Interaction volume radius: 5 \u00c5
Interaction volume height: 15 \u00c5
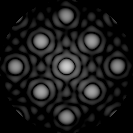
Disorder parameter: 0.06907